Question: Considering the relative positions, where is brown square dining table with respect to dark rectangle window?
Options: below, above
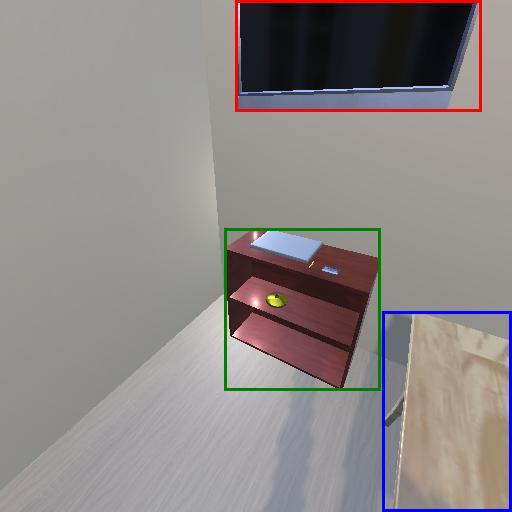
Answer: below